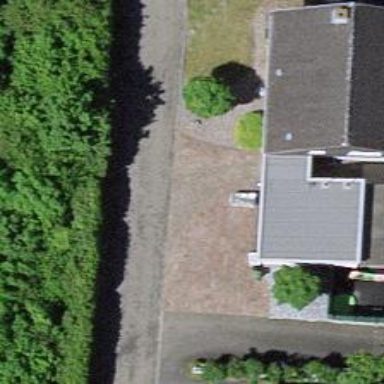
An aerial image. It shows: Smoothly paved residential road.